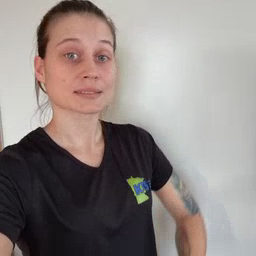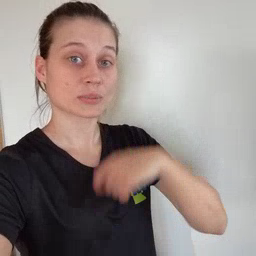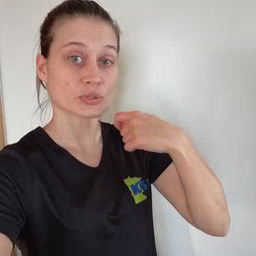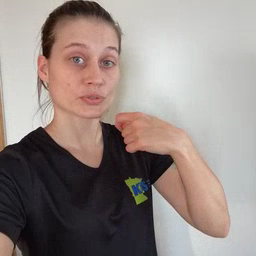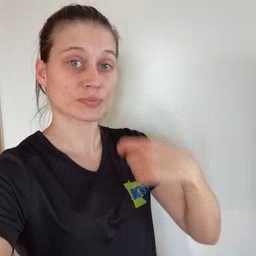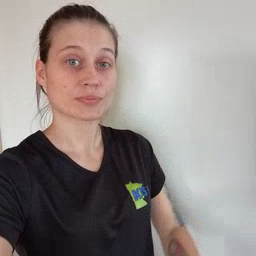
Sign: zipper